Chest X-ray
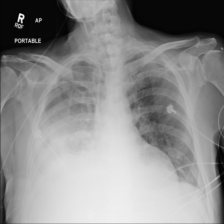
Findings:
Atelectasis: negative
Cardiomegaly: negative
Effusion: positive
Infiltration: positive
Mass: negative
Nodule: negative
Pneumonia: negative
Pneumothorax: negative
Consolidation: negative
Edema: negative
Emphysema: negative
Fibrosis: negative
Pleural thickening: negative
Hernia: negative